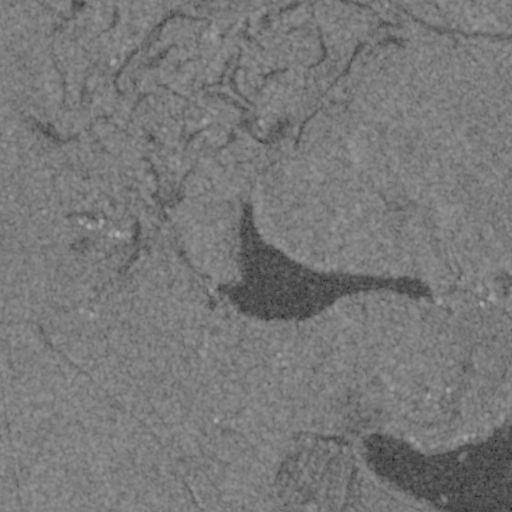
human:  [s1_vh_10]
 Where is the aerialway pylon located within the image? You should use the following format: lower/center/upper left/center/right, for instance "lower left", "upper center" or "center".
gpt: The aerialway pylon is located in the lower right of the image.
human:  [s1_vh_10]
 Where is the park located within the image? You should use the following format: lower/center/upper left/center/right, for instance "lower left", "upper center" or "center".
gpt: The park is located in the lower right of the image.
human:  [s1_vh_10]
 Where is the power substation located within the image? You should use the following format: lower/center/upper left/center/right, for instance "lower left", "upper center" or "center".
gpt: The power substation is located in the lower center of the image.
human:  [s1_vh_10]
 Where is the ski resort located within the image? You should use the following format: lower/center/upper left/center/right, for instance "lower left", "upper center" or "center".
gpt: The ski resort is located in the lower right of the image.
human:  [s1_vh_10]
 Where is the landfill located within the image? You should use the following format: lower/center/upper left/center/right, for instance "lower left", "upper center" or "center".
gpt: There is no landfill in the image.

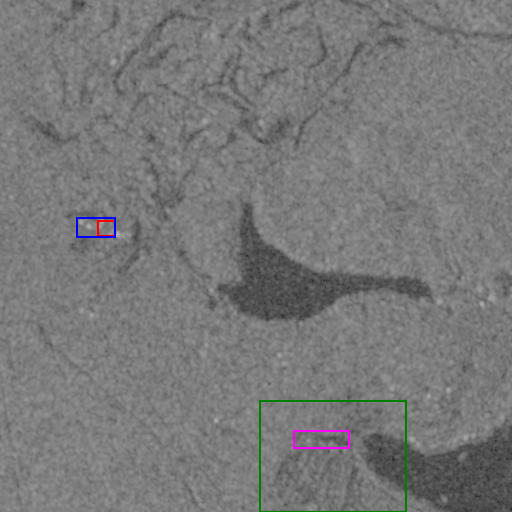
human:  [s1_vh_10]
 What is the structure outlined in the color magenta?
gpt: The structure outlined in magenta is a parking lot.
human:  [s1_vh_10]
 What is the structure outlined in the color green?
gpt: The structure outlined in green is a ski resort.
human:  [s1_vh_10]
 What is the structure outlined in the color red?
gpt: The structure outlined in red is a building.
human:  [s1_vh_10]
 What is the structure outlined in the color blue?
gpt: The structure outlined in blue is a building.
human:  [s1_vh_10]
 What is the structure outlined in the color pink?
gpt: There is no pink outline.